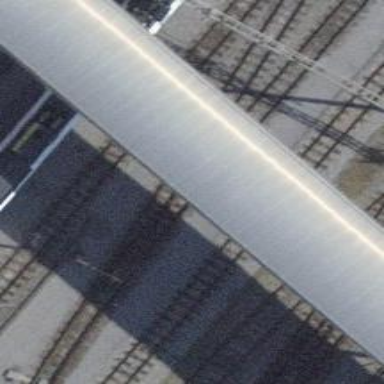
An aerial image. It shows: Narrow-gauge railway yard with electrified tracks using contact line.